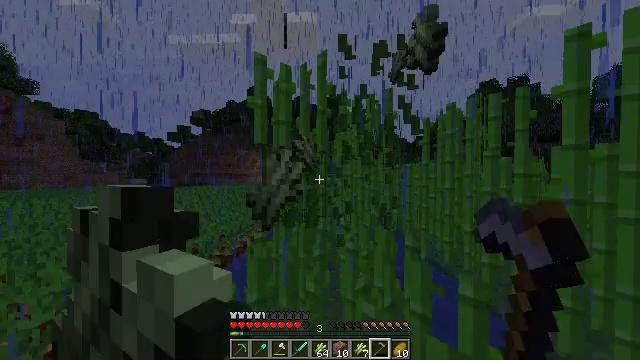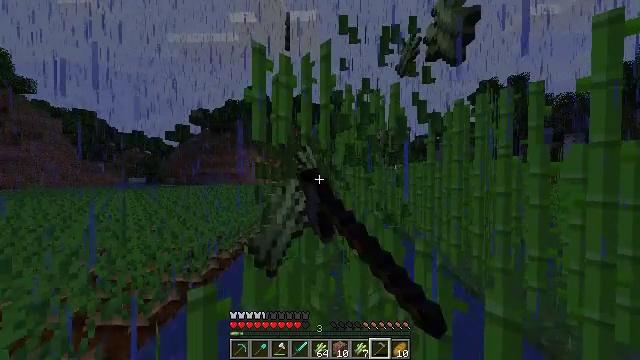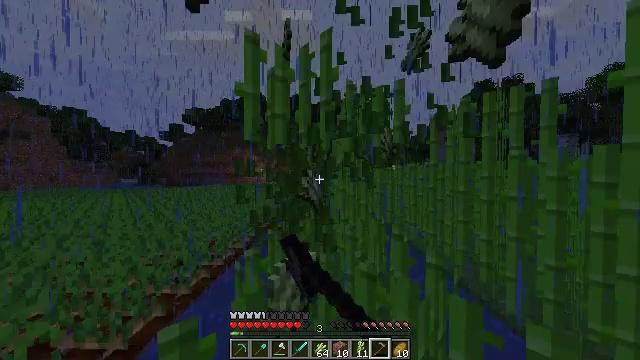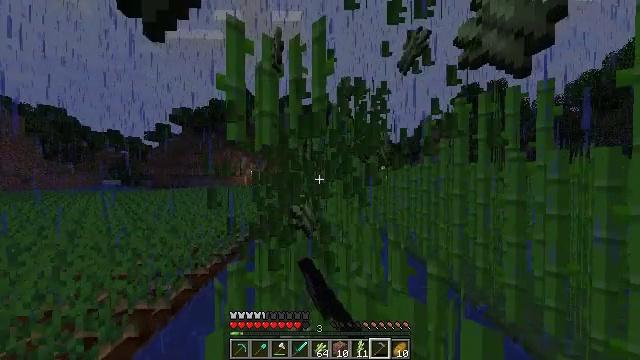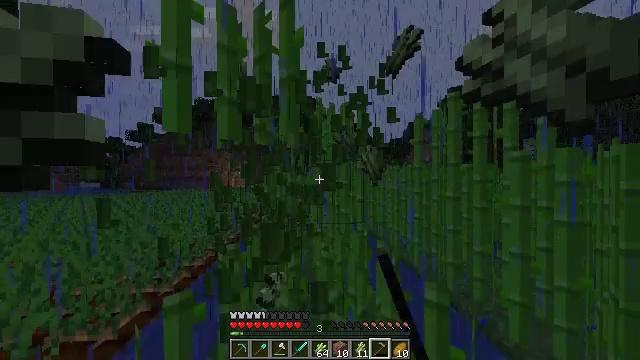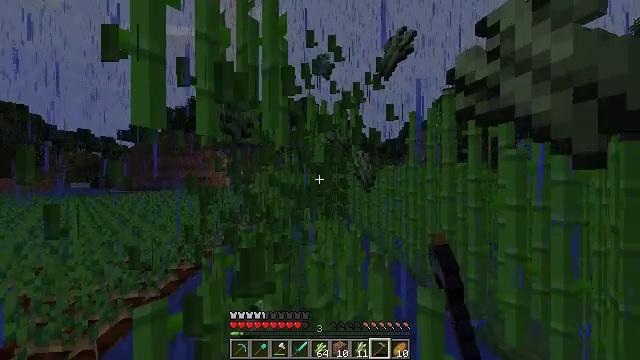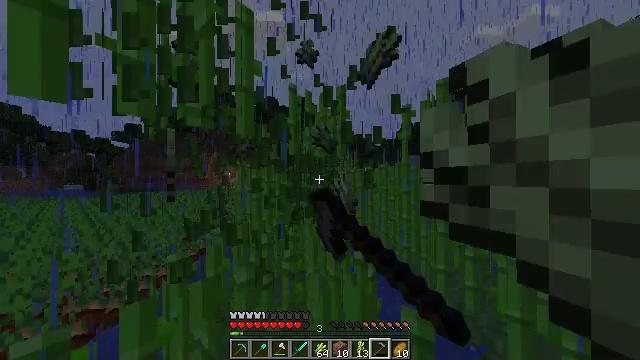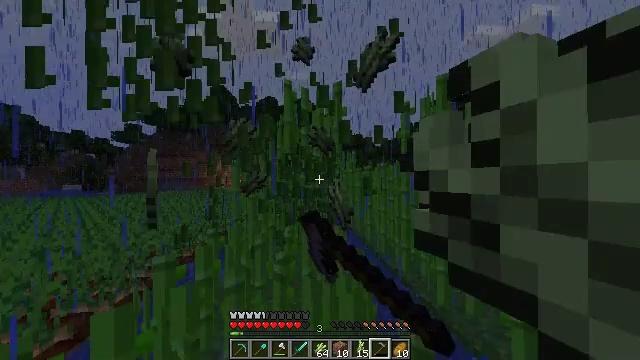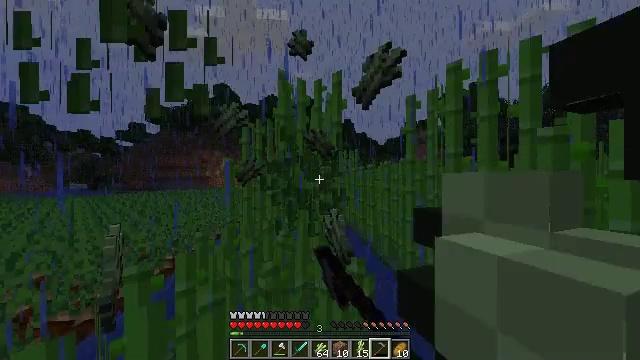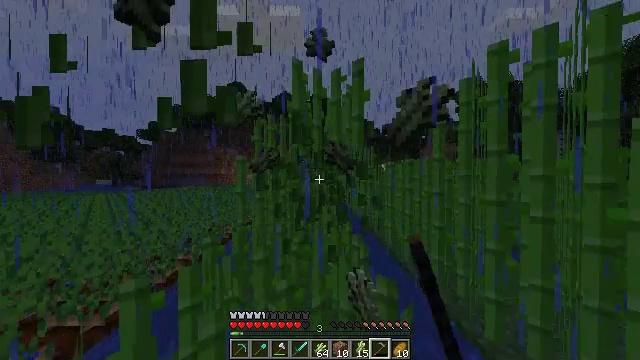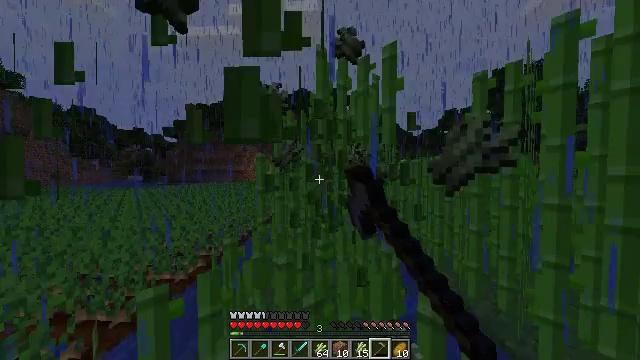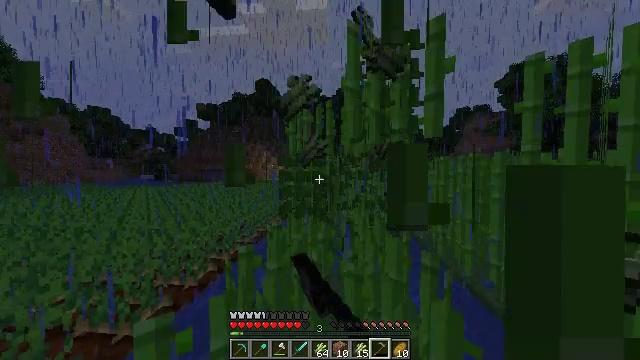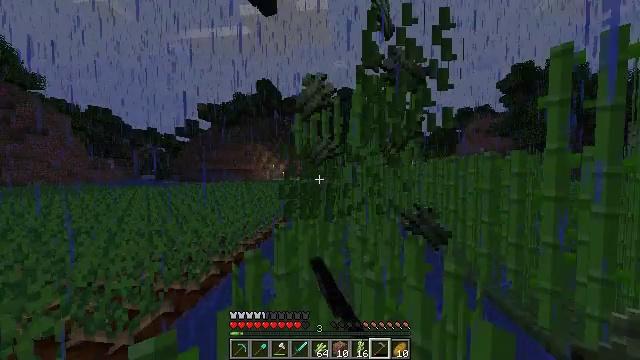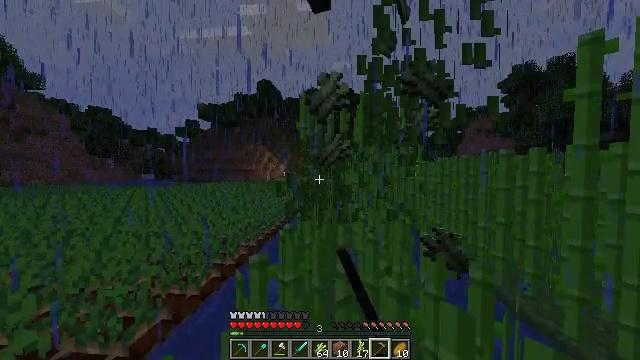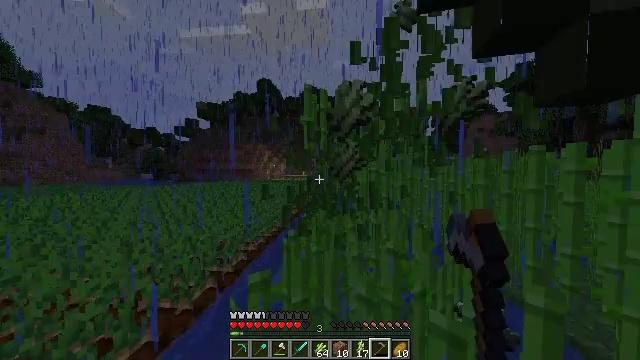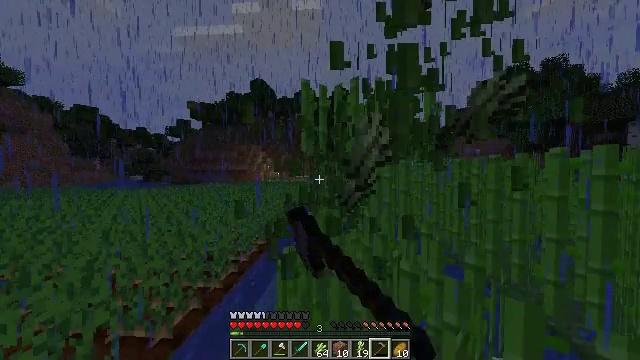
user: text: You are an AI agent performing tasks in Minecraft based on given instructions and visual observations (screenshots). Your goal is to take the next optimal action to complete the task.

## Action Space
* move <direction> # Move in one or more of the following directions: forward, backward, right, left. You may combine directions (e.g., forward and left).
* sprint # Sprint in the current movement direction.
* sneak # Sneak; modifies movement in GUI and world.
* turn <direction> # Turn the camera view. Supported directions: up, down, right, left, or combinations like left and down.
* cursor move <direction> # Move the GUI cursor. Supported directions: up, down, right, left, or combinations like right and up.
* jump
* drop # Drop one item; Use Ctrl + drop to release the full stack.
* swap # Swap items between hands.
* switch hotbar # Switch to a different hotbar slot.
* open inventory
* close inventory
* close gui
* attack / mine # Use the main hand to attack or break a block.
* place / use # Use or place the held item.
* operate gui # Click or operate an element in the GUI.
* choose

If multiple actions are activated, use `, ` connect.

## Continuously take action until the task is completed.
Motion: motion action
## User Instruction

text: Gather sugar cane for crafting.
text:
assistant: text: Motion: move forward, sprint, attack / mine
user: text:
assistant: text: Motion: move forward, sprint, turn right, attack / mine
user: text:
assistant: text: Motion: move forward and move right, sprint, turn right, attack / mine
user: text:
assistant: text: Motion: move forward and move right, sprint, turn right, attack / mine
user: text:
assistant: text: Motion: move forward and move right, sprint, turn right, attack / mine
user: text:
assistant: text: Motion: move forward and move right, sprint, attack / mine
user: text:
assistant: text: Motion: move forward, sprint, attack / mine
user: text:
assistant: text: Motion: move forward and move left, sprint, attack / mine
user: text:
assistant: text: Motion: move forward and move left, sprint, turn left, attack / mine
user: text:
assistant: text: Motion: move forward and move left, sprint, turn left, attack / mine
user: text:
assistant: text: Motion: move forward and move left, sprint, turn left, attack / mine
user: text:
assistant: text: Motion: move forward and move left, sprint, attack / mine
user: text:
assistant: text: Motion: move forward, sprint, attack / mine
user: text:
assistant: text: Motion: move forward, sprint, attack / mine
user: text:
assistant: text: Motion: move forward, sprint, turn right, attack / mine
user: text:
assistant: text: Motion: move forward, sprint, turn right, attack / mine
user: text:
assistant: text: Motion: move forward, sprint, turn right, attack / mine
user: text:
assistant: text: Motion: move forward and move right, sprint, turn right, attack / mine
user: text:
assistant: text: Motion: move forward and move right, sprint, turn right, attack / mine
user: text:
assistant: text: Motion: move forward and move right, sprint, attack / mine
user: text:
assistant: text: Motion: move forward and move right, sprint, attack / mine
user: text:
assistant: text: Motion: move forward and move right, sprint, attack / mine
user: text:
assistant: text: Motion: move forward, sprint, turn left, attack / mine
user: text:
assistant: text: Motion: move forward and move left, sprint, turn left, attack / mine
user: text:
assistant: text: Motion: move forward and move left, sprint, turn left, attack / mine
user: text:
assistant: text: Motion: move forward and move left, sprint, turn left, attack / mine
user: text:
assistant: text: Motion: move forward and move left, sprint, attack / mine
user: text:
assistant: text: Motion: move forward, sprint, attack / mine
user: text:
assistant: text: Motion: move forward, sprint, attack / mine
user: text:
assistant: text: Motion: move forward, sprint, attack / mine